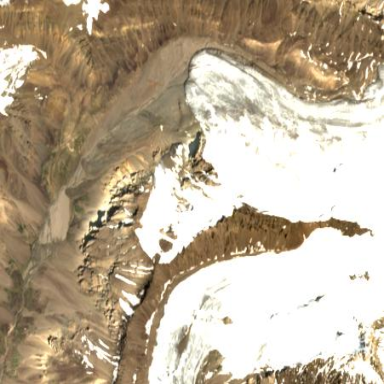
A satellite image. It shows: Stunning view of glacier.